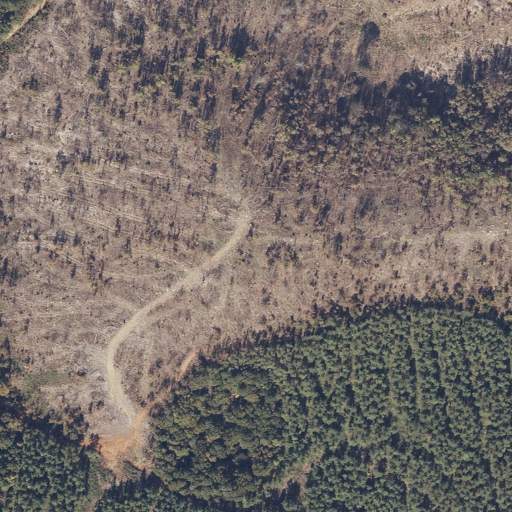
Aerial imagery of mountain in Alabama named Wolfden Mountain containing grassland, evergreen forest, deciduous forest, mixed forest, and shrub